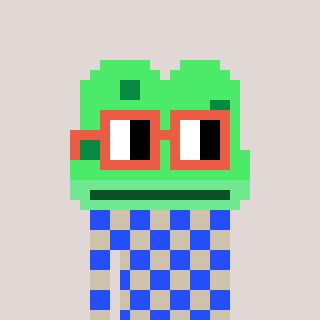
a pixel art character with square orange glasses, a frog-shaped head and a bege-colored body on a warm background